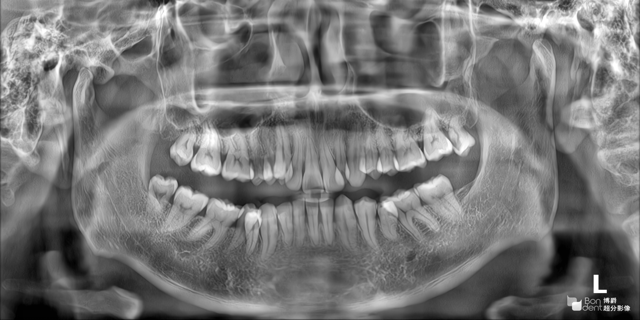
adult